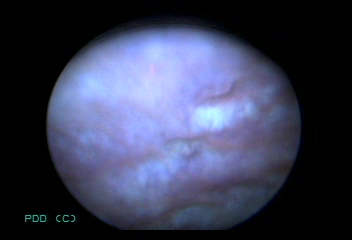
Modality: BLC
Class: Normal mucosa
Bladder cancer association: No